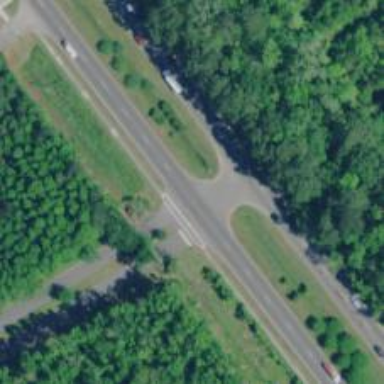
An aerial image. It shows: Trunk highway.